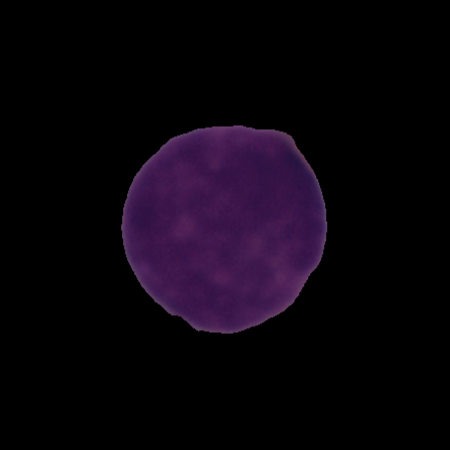
Label: cancer